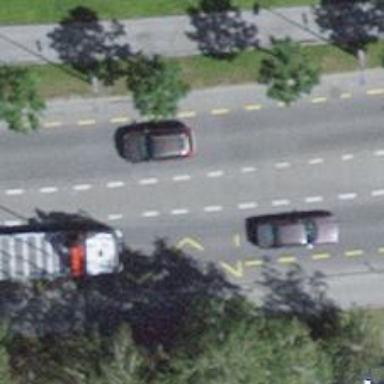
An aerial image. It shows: Primary highway with asphalt surface and designated lane for cyclists.